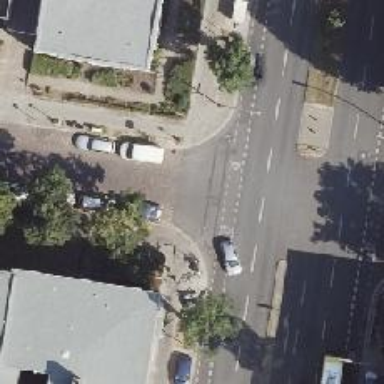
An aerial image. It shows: Unmarked crossing on the road.